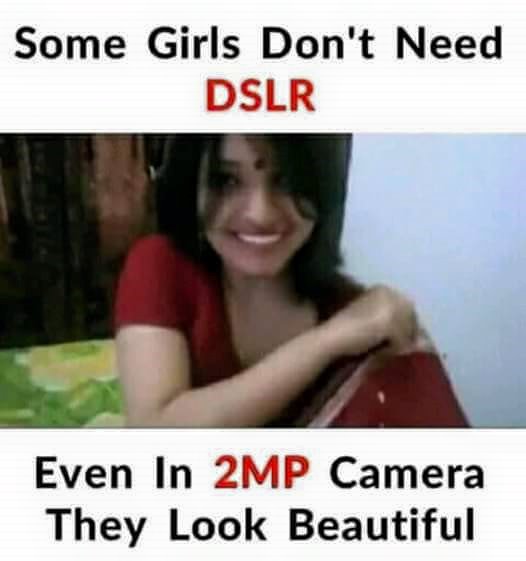
Caption: Some Girls Don't Need DSLR    Even In 2MP Camera   They Look Beautiful
Label: hate